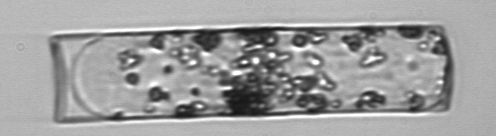
Label: Guinardia_flaccida